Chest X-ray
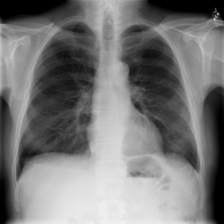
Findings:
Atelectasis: negative
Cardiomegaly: negative
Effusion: negative
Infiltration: negative
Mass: negative
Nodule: negative
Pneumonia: negative
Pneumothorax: negative
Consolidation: negative
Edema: negative
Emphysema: negative
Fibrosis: negative
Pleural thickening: negative
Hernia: negative